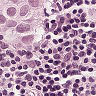
Metastatic tissue present: yes